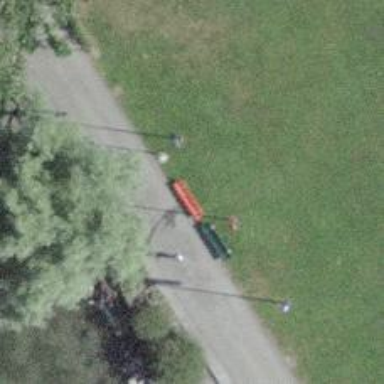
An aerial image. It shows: Bench.